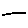
Label: line